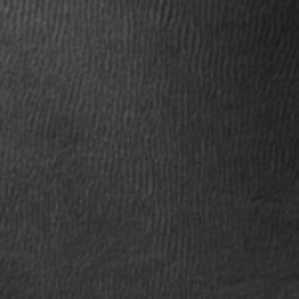
Label: frost